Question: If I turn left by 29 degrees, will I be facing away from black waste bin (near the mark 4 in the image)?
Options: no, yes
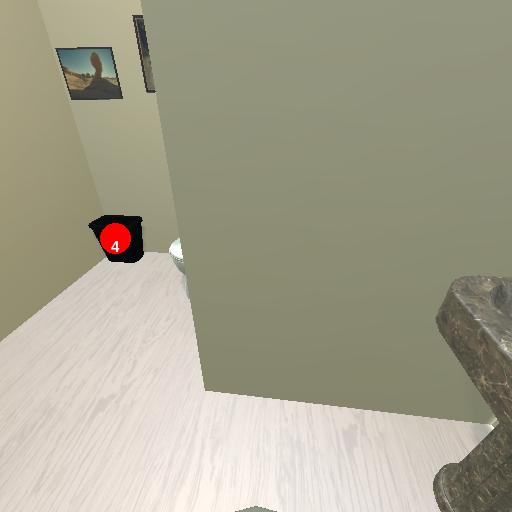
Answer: no